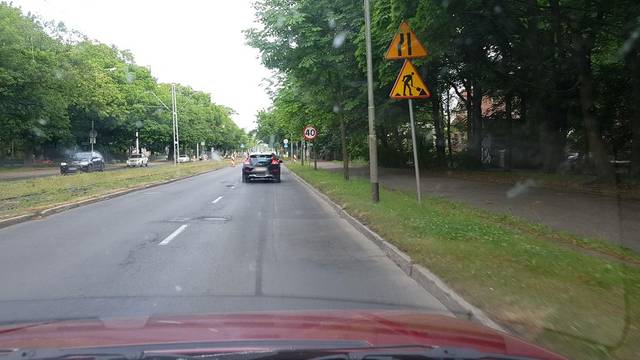
Region: Germany
Coordinates: 53.45, 14.516